Question: I have a query that joins 2 tables and returns this result:

This is due to the Left Join that I do on my query. Progmatically, to turn this into one object I do the following:
'''
clsJobPosting JobPosting = new clsJobPosting();
DataSet dsJobs = JobPosting.SelectForAllJobs(clsSession.UserID, startRowIndex, pageSize, orderBy, orderByDirection, categoryId);
DataTable dtJobs = dsJobs.Tables[0];
List<JobItem> jobPostings = new List<JobItem>();
DataRow[] arrFileInfo;
FileCountItem FileInfoItem;
foreach (DataRow drJob in dtJobs.Rows)
{
JobItem jobPost = new JobItem(drJob, CallingPageName.AllQuestions);
jobPost.TotalRecords = totalRecords;
jobPost.FileItems = new List<FileCountItem>();
if (jobPostings.Any(x => x.JobId == jobPost.JobId))
{
JobItem jobItem = jobPostings.Single(s=>s.JobId == jobPost.JobId);
jobItem.Tags.Add(jobPost.CategoryName);
jobPost.Tags = jobItem.Tags;
jobPostings.Remove(jobItem);
jobPostings.Add(jobPost);
}else{
arrFileInfo = dtFileInfo.Select("JobId = " + jobPost.JobId);
for (int j = 0; j < arrFileInfo.Length; j++)
{
FileInfoItem = new FileCountItem(arrFileInfo[j]);
jobPost.FileItems.Add(FileInfoItem);
}
string CategoryName = jobPost.CategoryName;
jobPost.Tags.Add(CategoryName);
jobPostings.Add(jobPost);
}
}
'''
I basically turn the data into an object that has a property called 'Tags' and it is a 'List<string>' where I store the different CategoreyNames. Essentially, I am merging this data into one object with the different CategoryNames in a list. Is there a better way to merge this data? I feel like this is way too extensive to merge the data. I am not sure how 'GROUP BY' would work in the query also.
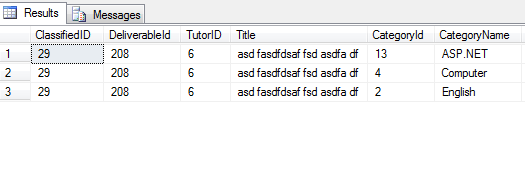
Answer: You can try LINQ to SQL to create the properties of a class against the columns returned from the Stored Procedure. The following is a link which will guide you through the same.
<URL>